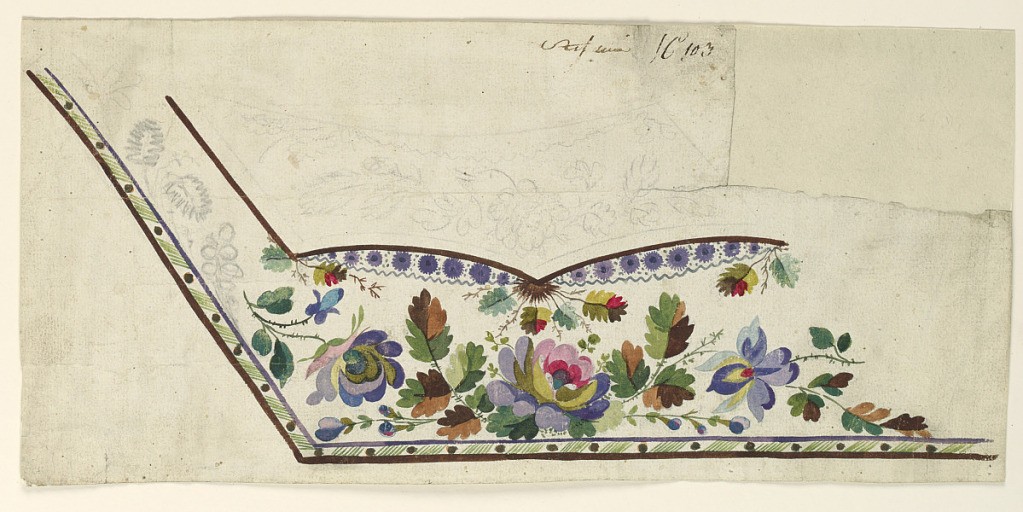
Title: Design for the Embroidery of a Man's Waistcoat, Unfinished
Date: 1780–1800
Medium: Graphite, brush and gouache on paper
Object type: Drawing
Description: Design for the left bottom corner embroidery of a man's waistcoat. Traced design at the pocket, from which two lacy frills and plants are suspended. Bunch of flowers at the bottom.